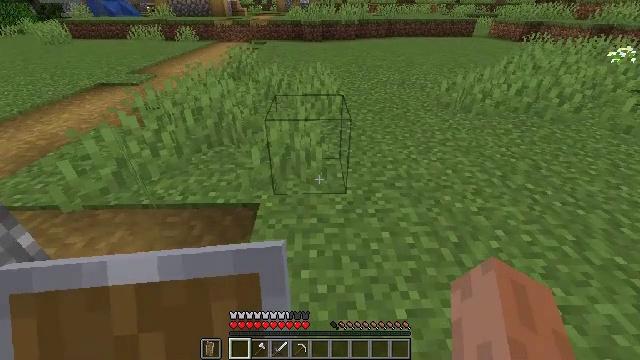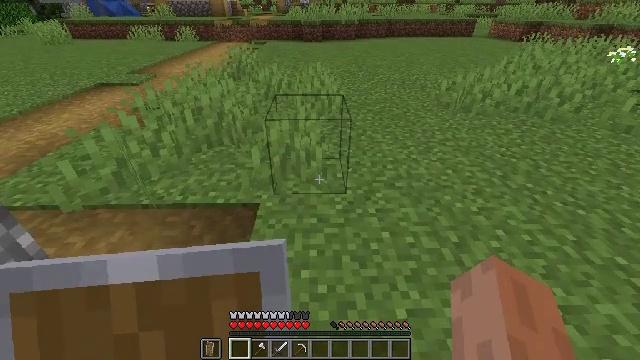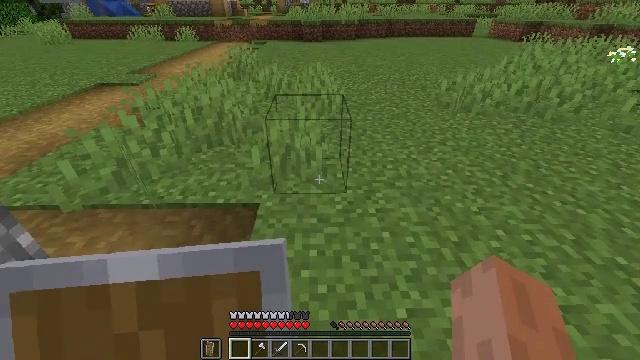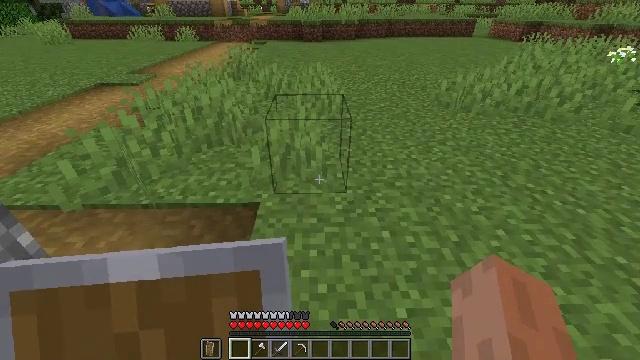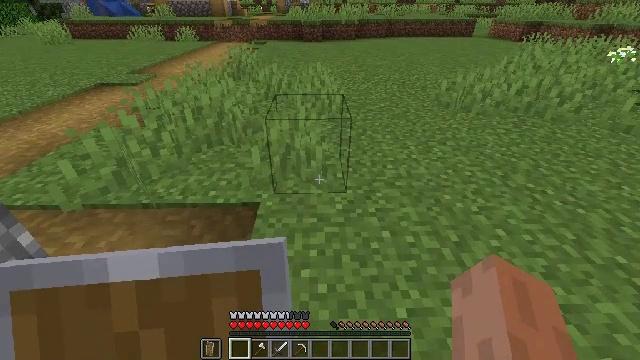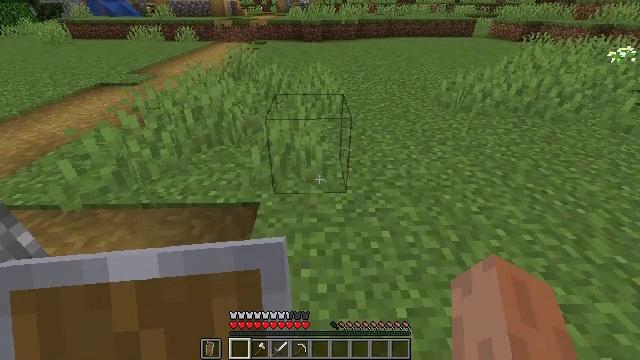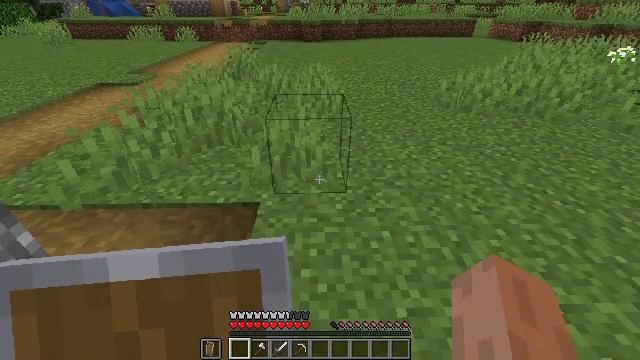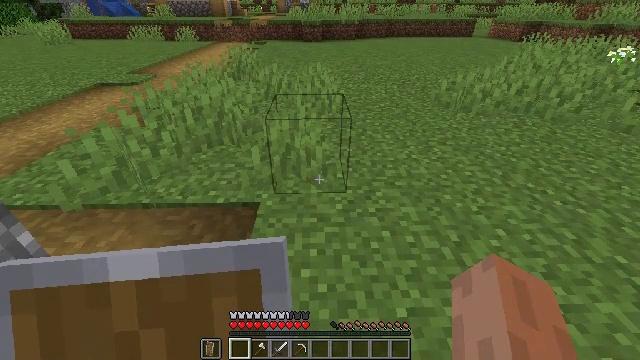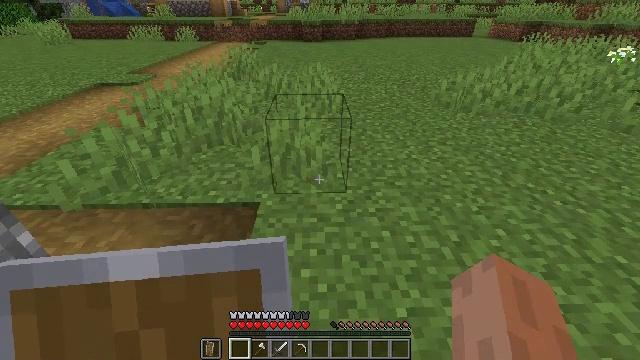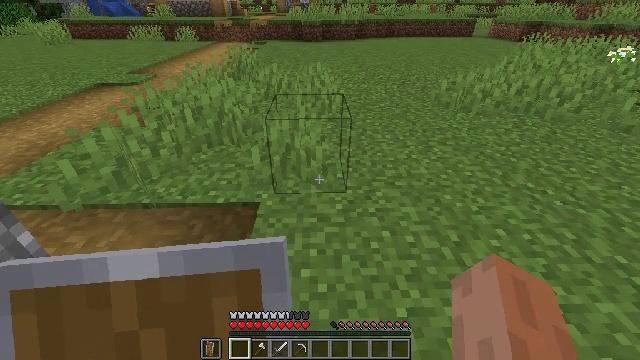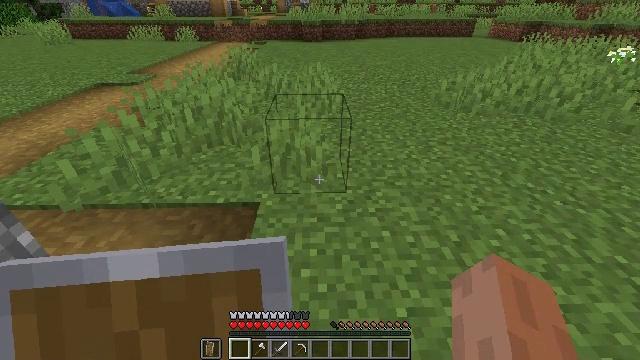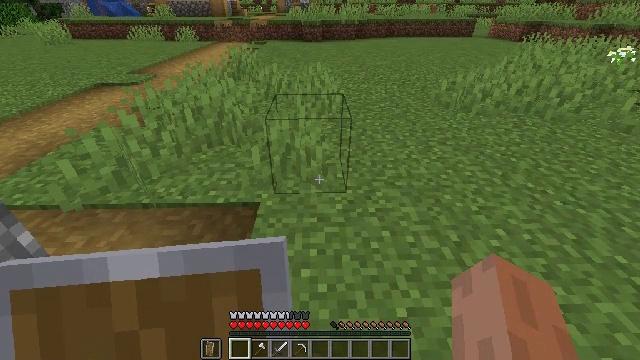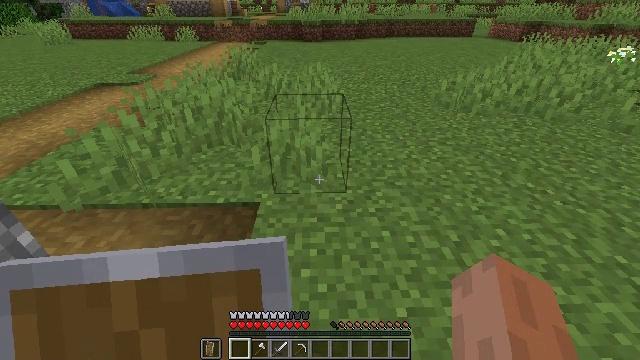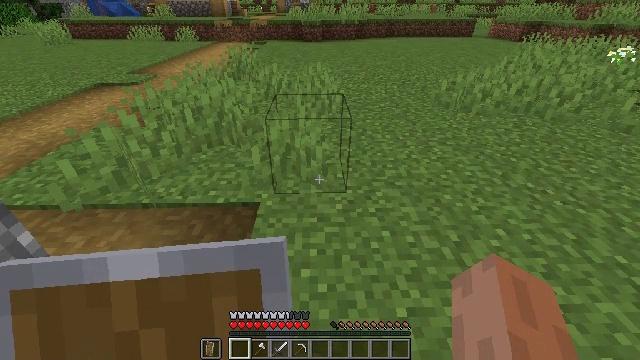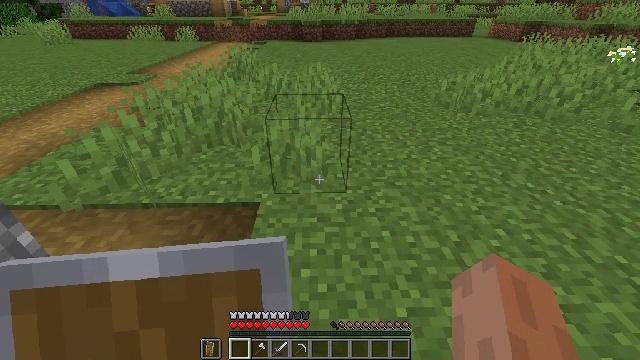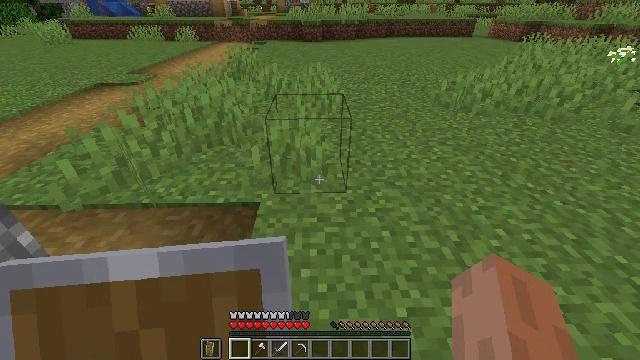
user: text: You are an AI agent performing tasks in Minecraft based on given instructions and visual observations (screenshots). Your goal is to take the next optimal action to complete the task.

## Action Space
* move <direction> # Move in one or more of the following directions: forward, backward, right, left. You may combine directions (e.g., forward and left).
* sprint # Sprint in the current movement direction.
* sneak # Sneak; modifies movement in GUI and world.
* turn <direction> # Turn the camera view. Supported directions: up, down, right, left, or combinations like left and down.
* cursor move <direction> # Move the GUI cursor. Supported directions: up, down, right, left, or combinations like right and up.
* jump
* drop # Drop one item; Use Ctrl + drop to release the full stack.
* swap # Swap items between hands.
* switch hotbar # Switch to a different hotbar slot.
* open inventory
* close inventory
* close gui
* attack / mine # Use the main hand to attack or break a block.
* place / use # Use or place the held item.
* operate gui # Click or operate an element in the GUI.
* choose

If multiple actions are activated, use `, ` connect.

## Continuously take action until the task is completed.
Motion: motion action
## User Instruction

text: craft item air
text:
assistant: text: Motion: no_op
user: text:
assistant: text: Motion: no_op
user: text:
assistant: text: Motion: no_op
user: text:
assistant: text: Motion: no_op
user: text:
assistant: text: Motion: no_op
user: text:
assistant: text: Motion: no_op
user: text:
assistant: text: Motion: no_op
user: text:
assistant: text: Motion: no_op
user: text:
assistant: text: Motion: no_op
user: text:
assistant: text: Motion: no_op
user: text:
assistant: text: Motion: no_op
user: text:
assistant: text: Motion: no_op
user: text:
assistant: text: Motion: no_op
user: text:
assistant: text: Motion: no_op
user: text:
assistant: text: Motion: no_op
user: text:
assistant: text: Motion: no_op
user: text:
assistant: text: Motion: no_op
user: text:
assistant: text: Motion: no_op
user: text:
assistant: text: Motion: no_op
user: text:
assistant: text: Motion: no_op
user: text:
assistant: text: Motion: no_op
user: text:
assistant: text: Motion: no_op
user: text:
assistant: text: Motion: no_op
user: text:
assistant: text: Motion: no_op
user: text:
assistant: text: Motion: no_op
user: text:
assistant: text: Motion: no_op
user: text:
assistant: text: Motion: no_op
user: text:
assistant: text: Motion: no_op
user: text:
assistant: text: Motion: no_op
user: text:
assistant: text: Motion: no_op